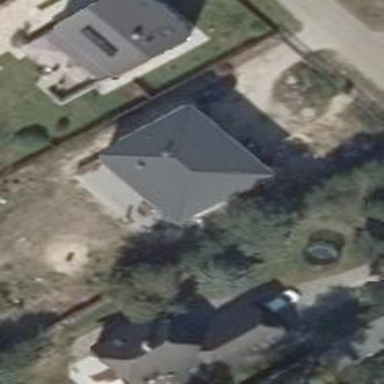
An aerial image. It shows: Detached building with hipped roof.